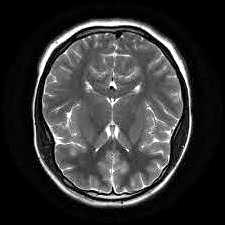
Label: notumor